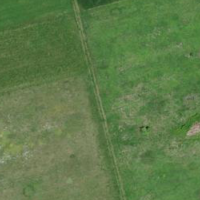
EUNIS habitat code: 52
Species observed at this site:
Sylvia borin
Aegithalos caudatus
Jynx torquilla
Sylvia atricapilla
Spinus spinus
Poecile palustris
Ardea alba
Erithacus rubecula
Periparus ater
Anas acuta
Tringa ochropus
Cyanistes caeruleus
Chloris chloris
Pyrrhula pyrrhula
Larus canus
Passer domesticus
Remiz pendulinus
Emberiza hortulana
Passer montanus
Saxicola rubetra
Spatula clypeata
Locustella naevia
Milvus migrans
Milvus milvus
Oriolus oriolus
Numenius phaeopus
Phylloscopus trochilus
Motacilla alba
Numenius arquata
Oenanthe oenanthe
Anas crecca
Emberiza citrinella
Prunella modularis
Gallinago gallinago
Chroicocephalus ridibundus
Muscicapa striata
Phylloscopus collybita
Luscinia megarhynchos
Gallinula chloropus
Coturnix coturnix
Sitta europaea
Falco tinnunculus
Acrocephalus scirpaceus
Emberiza calandra
Acrocephalus arundinaceus
Anas platyrhynchos
Lanius excubitor
Pluvialis apricaria
Alopochen aegyptiaca
Acrocephalus palustris
Streptopelia decaocto
Regulus ignicapilla
Lanius collurio
Streptopelia turtur
Carduelis carduelis
Phalacrocorax carbo
Lullula arborea
Ciconia nigra
Ciconia ciconia
Falco columbarius
Corvus corone
Asio flammeus
Pernis apivorus
Cuculus canorus
Dryocopus martius
Phoenicurus ochruros
Phoenicurus phoenicurus
Corvus corax
Riparia riparia
Sturnus vulgaris
Troglodytes troglodytes
Corvus frugilegus
Aix galericulata
Turdus merula
Circus aeruginosus
Tachymarptis melba
Circus macrourus
Hirundo rustica
Circus pygargus
Upupa epops
Turdus pilaris
Regulus regulus
Coccothraustes coccothraustes
Delichon urbicum
Tachybaptus ruficollis
Certhia brachydactyla
Anthus trivialis
Turdus philomelos
Fulica atra
Falco subbuteo
Anthus spinoletta
Dendrocopos major
Turdus viscivorus
Falco peregrinus
Buteo buteo
Anthus pratensis
Turdus iliacus
Falco vespertinus
Alauda arvensis
Dendrocoptes medius
Pica pica
Buteo rufinus
Garrulus glandarius
Columba livia
Saxicola rubicola
Picus viridis
Motacilla cinerea
Grus grus
Linaria cannabina
Accipiter gentilis
Fringilla coelebs
Turdus torquatus
Coloeus monedula
Tadorna tadorna
Columba palumbus
Fringilla montifringilla
Dryobates minor
Parus major
Columba oenas
Anser anser
Accipiter nisus